Field crop: maize
Growth stage: 2
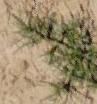
Species: salsola